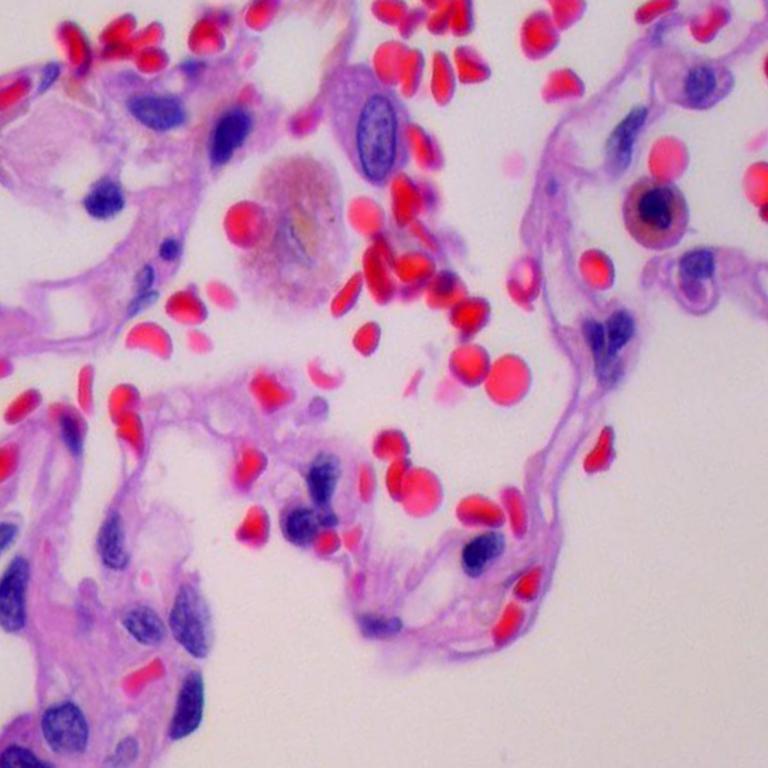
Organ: lung
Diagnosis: benign